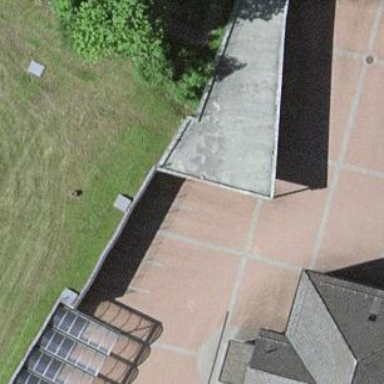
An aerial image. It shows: View of roof of building.